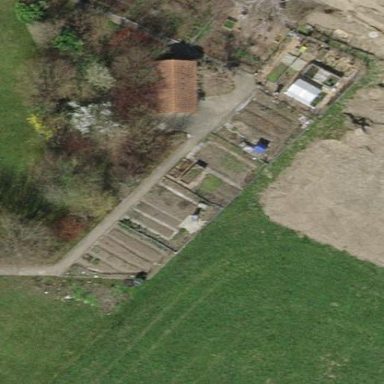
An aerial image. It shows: Allotments area.